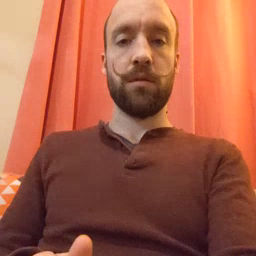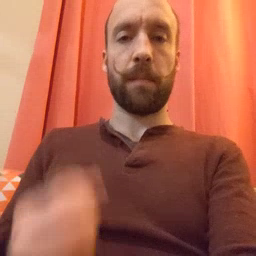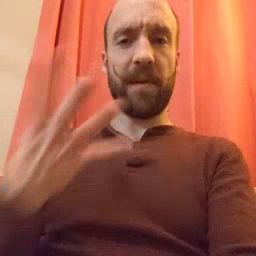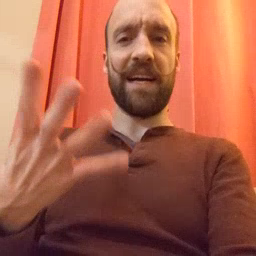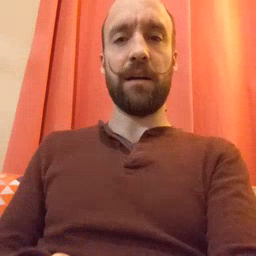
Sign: many